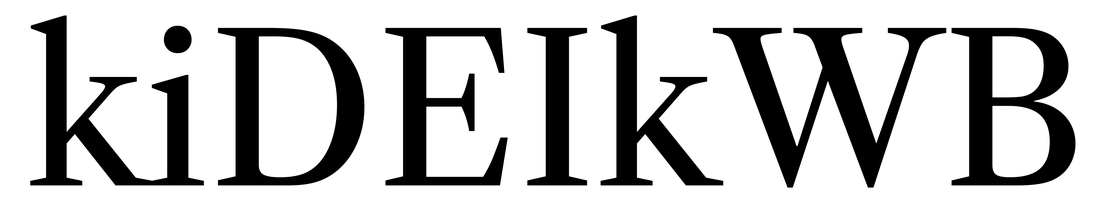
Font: LibreCaslonText_Regular